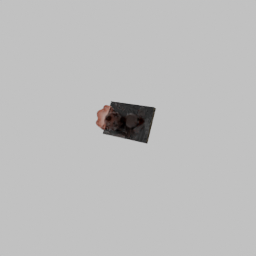
Label: decoration